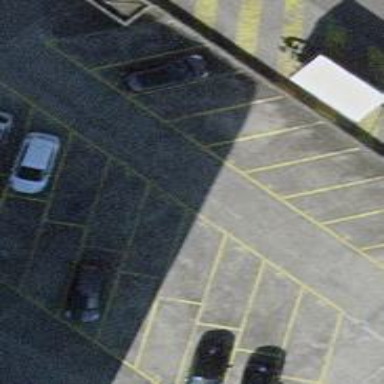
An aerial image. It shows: Multi-storey parking facility.